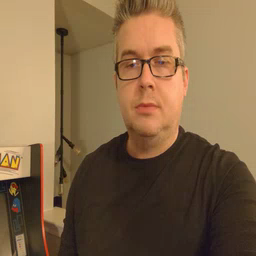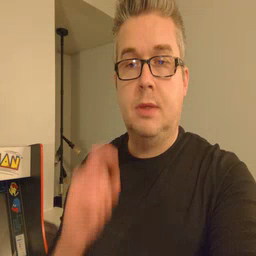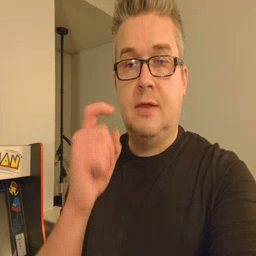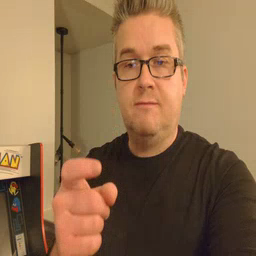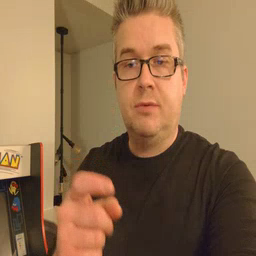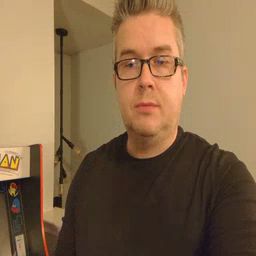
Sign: gift